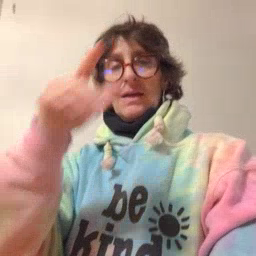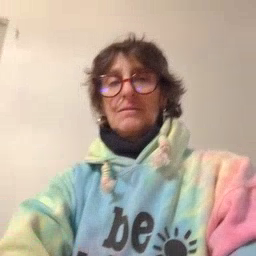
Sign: flag